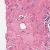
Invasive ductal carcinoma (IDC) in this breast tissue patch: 0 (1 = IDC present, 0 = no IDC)